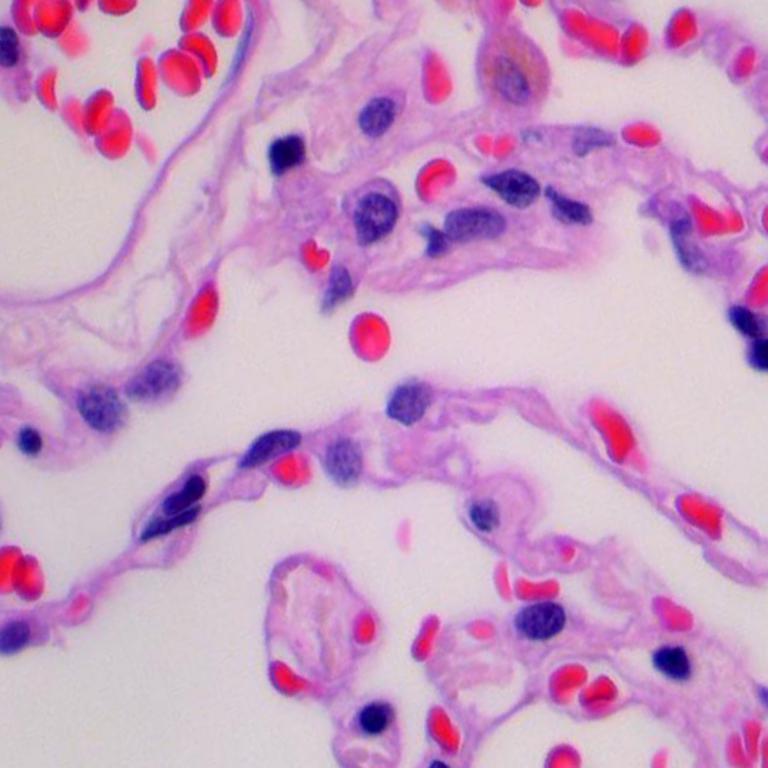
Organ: lung
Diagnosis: benign